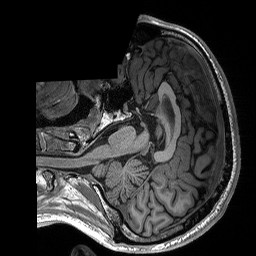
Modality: T1w
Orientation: axial
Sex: male